Question: I am doing and in footer table what I am required to do is, book '<td>' see the left image that is what I am required to do and what I have is on right

So please guide me how I can do it.
'''
<tr style=" background-color:#2582bb;">
<td width="113" height="214" valign="top">
<img src="images/footer.png" width="113" height="161"/>
</td>
</tr>
'''
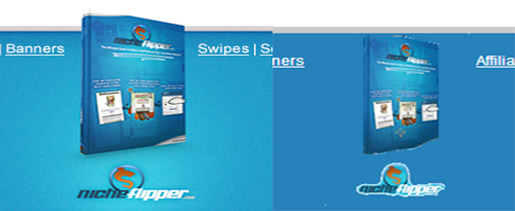
Answer: Add a 'div' with 'relative' positioning and make your 'img' to have an 'absolute' position. Adjust the top or bottom parameters and get the desired output.
Here is the solution.
'''
<td width="113" height="214" valign="top">
<div style="position:relative;">
<img style="position:absolute; top:xx px; bottom: xx px" src="images/footer.png" width="113" height="161"/>
</div>
</td>
'''